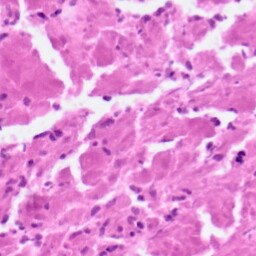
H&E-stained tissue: Pancreatic